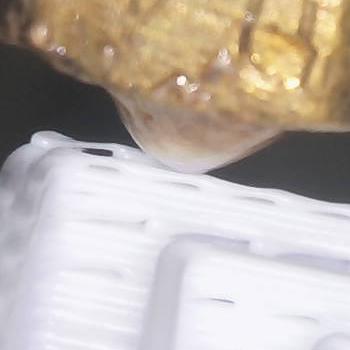
Flow rate: 52%